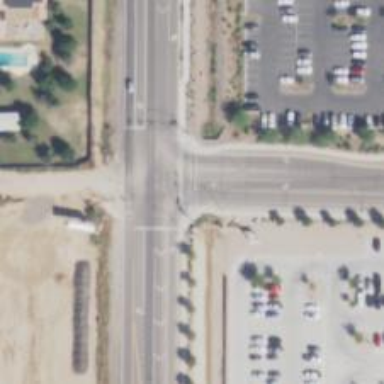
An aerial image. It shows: Solid stop line on the road.